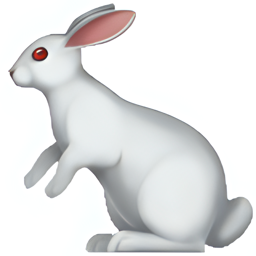
Name: rabbit
Emoji: 🐇
Group: Animals & Nature
Sub-group: animal-mammal